Question: My approach is the following:
I have three 'TextViews' (nested in a 'LinearLayout') and I want them to have a skewing effect, so that it looks like they are at a wall (look at the image below). Since the user can change the background (different wall), I am using the 'DrawingCache' from the 'LinearLayout', skew it, and finally render it in a transparent image which is placed above the background image..

To ensure that the text is at the right position at every device, I came up with the solution to have a background image (720x1022) and render the text to a transparent image and place it at the right coordinates in a graphic with the same size (720x1022). In the app, pictures are scaled and placed the same way. Maybe it's not the best idea, because sometimes (let's say 1 time out of 10) I am running into an OutOfMemory Error.
'''
java.lang.OutOfMemoryError
at android.graphics.Bitmap.nativeCreate(Native Method)
at android.graphics.Bitmap.createBitmap(Bitmap.java:689)
at android.graphics.Bitmap.createBitmap(Bitmap.java:666)
at android.graphics.Bitmap.createBitmap(Bitmap.java:633)
//or
java.lang.OutOfMemoryError
at android.graphics.BitmapFactory.nativeDecodeAsset(Native Method)
at android.graphics.BitmapFactory.decodeStream(BitmapFactory.java:502)
at android.graphics.BitmapFactory.decodeResourceStream(BitmapFactory.java:355)
at android.graphics.drawable.Drawable.createFromResourceStream(Drawable.java:785)
at android.content.res.Resources.loadDrawable(Resources.java:1965)
at android.content.res.TypedArray.getDrawable(TypedArray.java:601)
'''
and the heap is growing suddenly.
'''
Grow heap (frag case) to 73.520MB for <PHONE>-byte allocation
'''
It doesn't crash every time (let's say 1 out of 10), and not at the same position. Here's my implementation:
First, we get the user input from the TextViews which are nested in a LinearLayout and scale it to a specific height and width (#2) to perform the skewing matrix (#3).
'''
//#1 get Text from TextViews
View test = findViewById(R.id.signFakeContainer);
test.setDrawingCacheEnabled(true);
Bitmap mOfferText = test.getDrawingCache();
//#2 scale Text to specific width & height to perform skew effect
Bitmap mScaledBitmap = Bitmap.createScaledBitmap(mOfferText, 560, 720, false);
int mTextViewWidth = mScaledBitmap.getWidth();
int mTextViewHeight = mScaledBitmap.getHeight();
//#3 create skewing matrix
Matrix mMatrix2 = new Matrix();
float[] mStartSrc = new float[] { 0, 0, mTextViewWidth, 0, mTextViewWidth, mTextViewHeight, 0, mTextViewHeight };
float[] mDestSrc = new float[] { 0, 4f, 520f, 0f, 552f, 704f, 22f, 720f };
mMatrix2.setPolyToPoly(mStartSrc, 0, mDestSrc, 0, 4);
//#4 perform skewing
Bitmap mStrechtedTextView = Bitmap.createBitmap(mScaledBitmap, 0, 0, mTextViewWidth, mTextViewHeight, mMatrix2, false);
//#5 place 560x720 image in 720x1022 image at specific coordinates, to ensure its right position
Bitmap bmp = Bitmap.createScaledBitmap(BitmapFactory.decodeResource(getResources(), R.drawable.transparent_dummy), 720, 1022, false);
Canvas comboImage = new Canvas(bmp);
comboImage.drawBitmap(mStrechtedTextView, 98, 110, null);
//#6 set rendered textview to image
ImageView mOfferImageView = (ImageView) findViewById(R.id.choose_sign_offer_image);
mOfferImageView.setImageBitmap(bmp);
'''
I found this really good article: <URL> but still it doesn't solve my issue. I guess I still have too many 'createBitmaps'. Maybe there's a better way to do this, so I'm happy for every suggestion!
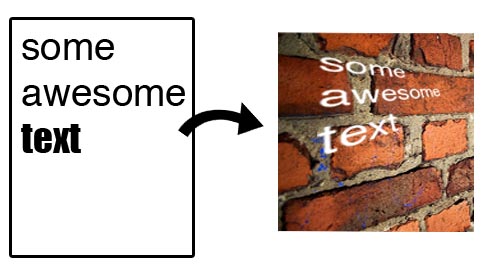
Answer: Our final solution for this case, was the use of an 'AsyncTask' for rendering the 'Image'. We pass a reference to the 'LinearLayout' which included the 'TextViews' (this is what we are rendering), a reference for the 'ImageView' where we insert the rendered picture and a reference to 'ProgressBar' which is hided after the Image is rendered
'''
public class RenderBitmapWorkerTask extends AsyncTask<Integer, Void, Bitmap> {
private final WeakReference<ImageView> imageViewReference;
private final LinearLayout signViewReference;
private final ProgressBar progressBar;
public RenderBitmapWorkerTask(ImageView imageView, LinearLayout signView, ProgressBar mProgressBar) {
// Use a WeakReference to ensure the ImageView can be garbage collected
imageViewReference = new WeakReference<ImageView>(imageView);
signViewReference = signView;
progressBar = mProgressBar;
}
// Decode image in background.
@Override
protected Bitmap doInBackground(Integer... params) {
signViewReference.setDrawingCacheEnabled(true);
Bitmap mOfferText = signViewReference.getDrawingCache();
int mTextViewWidth = 560;
int mTextViewHeight = 720;
mOfferText = Bitmap.createScaledBitmap(mOfferText, mTextViewWidth, mTextViewHeight, false);
Matrix mMatrix2 = new Matrix();
float[] mStartSrc = new float[] { 0, 0, mTextViewWidth, 0, mTextViewWidth, mTextViewHeight, 0, mTextViewHeight };
float[] mDestSrc = new float[] { 0, 4f, 520f, 0f, 552f, 704f, 22f, 720f };
mMatrix2.setPolyToPoly(mStartSrc, 0, mDestSrc, 0, 4);
mOfferText = Bitmap.createBitmap(mOfferText, 0, 0, mTextViewWidth, mTextViewHeight, mMatrix2, false);
return mOfferText;
}
// Once complete, see if ImageView is still around and set bitmap.
@Override
protected void onPostExecute(Bitmap bitmap) {
if (imageViewReference != null && bitmap != null) {
final ImageView imageView = imageViewReference.get();
if (imageView != null) {
progressBar.setVisibility(View.GONE);
imageView.setImageBitmap(bitmap);
}
}
}
}
'''